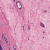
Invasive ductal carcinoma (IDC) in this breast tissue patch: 0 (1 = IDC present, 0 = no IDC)